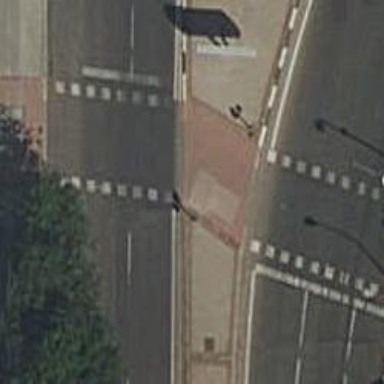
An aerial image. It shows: Road with traffic signals at crossing.